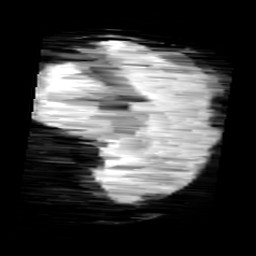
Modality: minIP
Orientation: sagittal
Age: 10
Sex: female
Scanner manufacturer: siemens
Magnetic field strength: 3 T
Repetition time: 0.027 s
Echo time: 0.02 s